Interaction volume radius: 10 \u00c5
Interaction volume height: 25 \u00c5
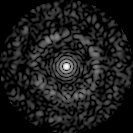
Disorder parameter: 0.8358